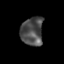
Tissue: prostate
Cell type: T cells
Senescence score: 0.7205
Nuclear area (px): 622
Mean DAPI intensity: 77.714